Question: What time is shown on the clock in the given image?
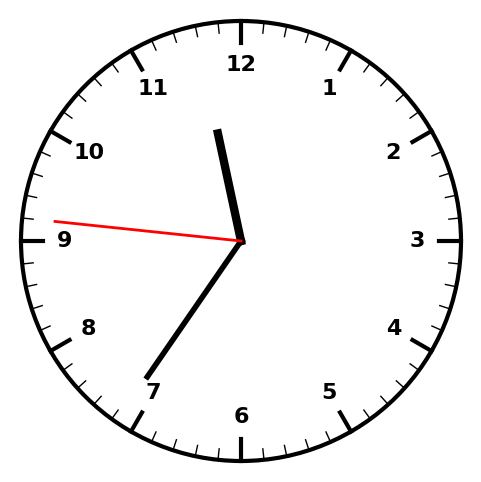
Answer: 11:35:46